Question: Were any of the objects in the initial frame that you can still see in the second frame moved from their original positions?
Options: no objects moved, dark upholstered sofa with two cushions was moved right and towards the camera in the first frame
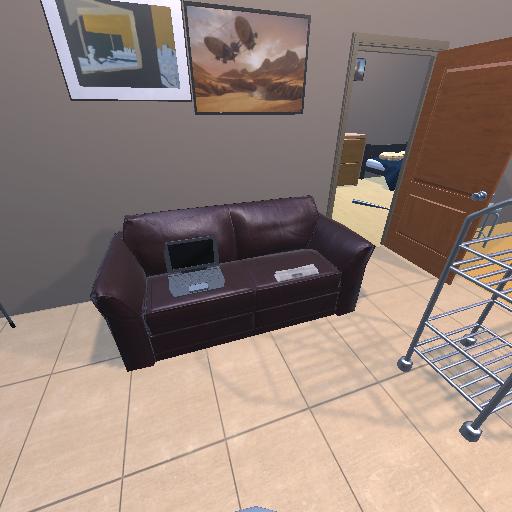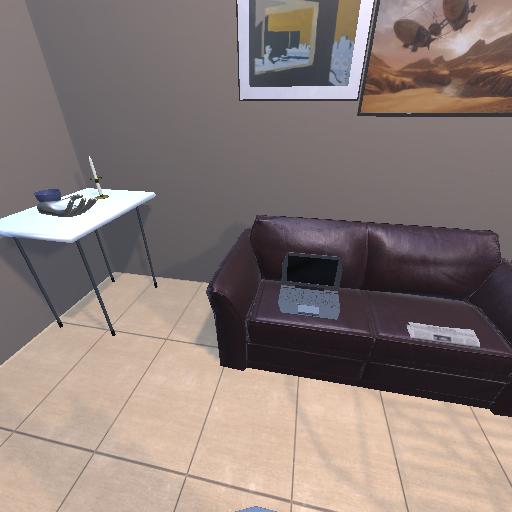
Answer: no objects moved